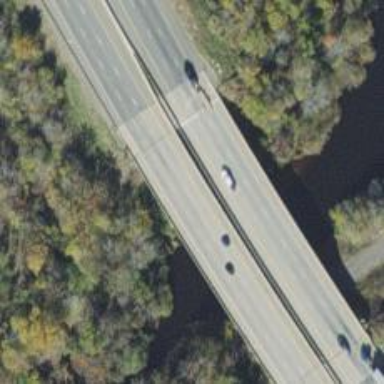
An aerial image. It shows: Beam bridge on motorway.